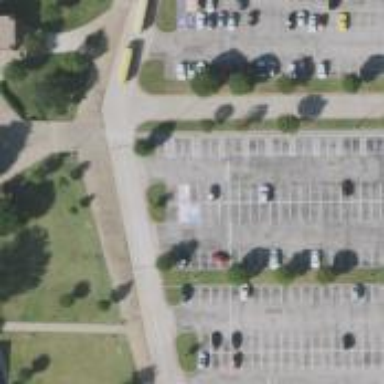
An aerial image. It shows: Parking space.